Question:
Installed Advantage Delphi Components on Delphi XE2 (Windows 7 Pro). We're getting error when opening Delphi XE2 showing the above dialog box.
Tried compiling the adsDXE2dstudio package but failed.
What are we missing here?
Thanks in advance for any help.
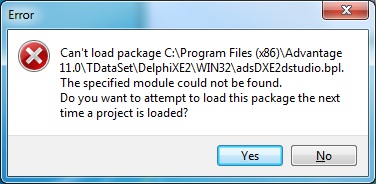
Answer: You failed to provide a lot of information, so this is a pretty generic answer.
First, if you answered yes to this dialog, you'll need to edit the registry and remove the package name from 'HKEY_CURRENT_USER\Software\Embarcadero\BDS\9.0\Disabled Packages'. If something is listed there, the IDE doesn't remove it once you reinstall to fix the problem, and it will keep disappearing from the component palette when the IDE is re-started.
First, make sure the package actually exists. Use Windows Explorer, and do a search for it. If it's not there, the installation failed. Re-run it, making sure you're logged in as an administrator. You may want to use Control Panel to make sure it's uninstalled first to remove any remnants.
If the package (BPL) exists on your machine, the folder it's located in isn't on your system PATH. The Delphi installer puts it there automatically, but something may have changed it for some reason. (See below on how to check.) For instance, if you installed as one user, chose "Install for me only" instead of "Install for all users of this computer", and then logged in as a different user, started the IDE, and then installed Advantage.
The IDE by default puts 32-bit packages in the 'C:\Users\Public\Documents\RAD Studio\9.0\Bpl' folder (32-bit packages, which includes all of the design-time packages) and 'C:\Users\Public\Documents\RAD Studio\9.0\Bpl\Win64' folders (64-bit runtime packages). These two folders should be on your system 'PATH', and the Advantage packages should be in those locations.
You can check the 'PATH' by using the 'Start button', right-clicking 'Computer' in the right pane, and choosing 'Advanced System Settings' (left side when Control Panel opens), and then clicking on the 'Environmental Variables' button in the resulting dialog).